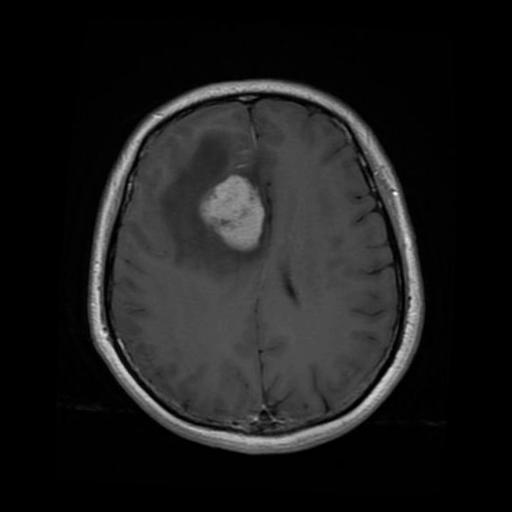
Label: meningioma